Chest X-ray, AP view. Patient: 55 years old, sex M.
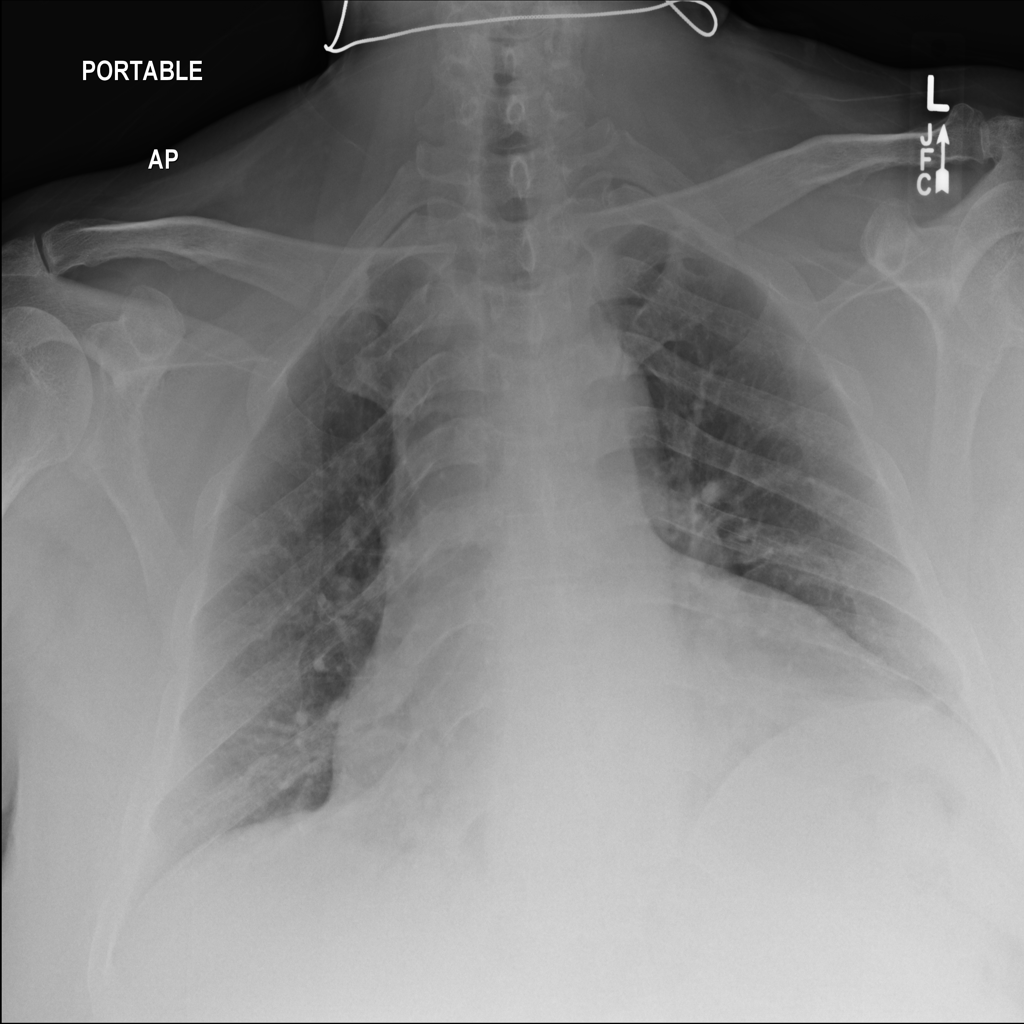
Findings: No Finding